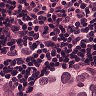
Metastatic tissue present: no